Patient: sex M, age 61
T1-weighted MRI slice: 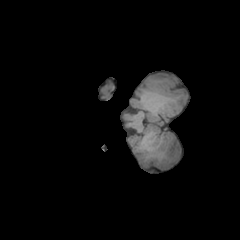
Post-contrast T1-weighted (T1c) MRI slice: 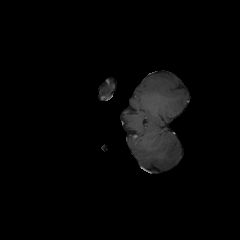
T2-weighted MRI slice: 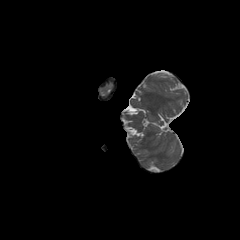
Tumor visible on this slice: no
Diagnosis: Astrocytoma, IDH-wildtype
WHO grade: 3